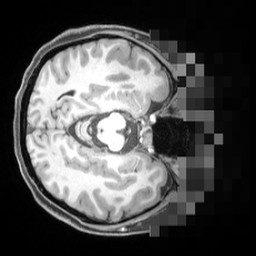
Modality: T1w
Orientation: axial
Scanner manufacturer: siemens
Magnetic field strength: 3 T
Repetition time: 2.55 s